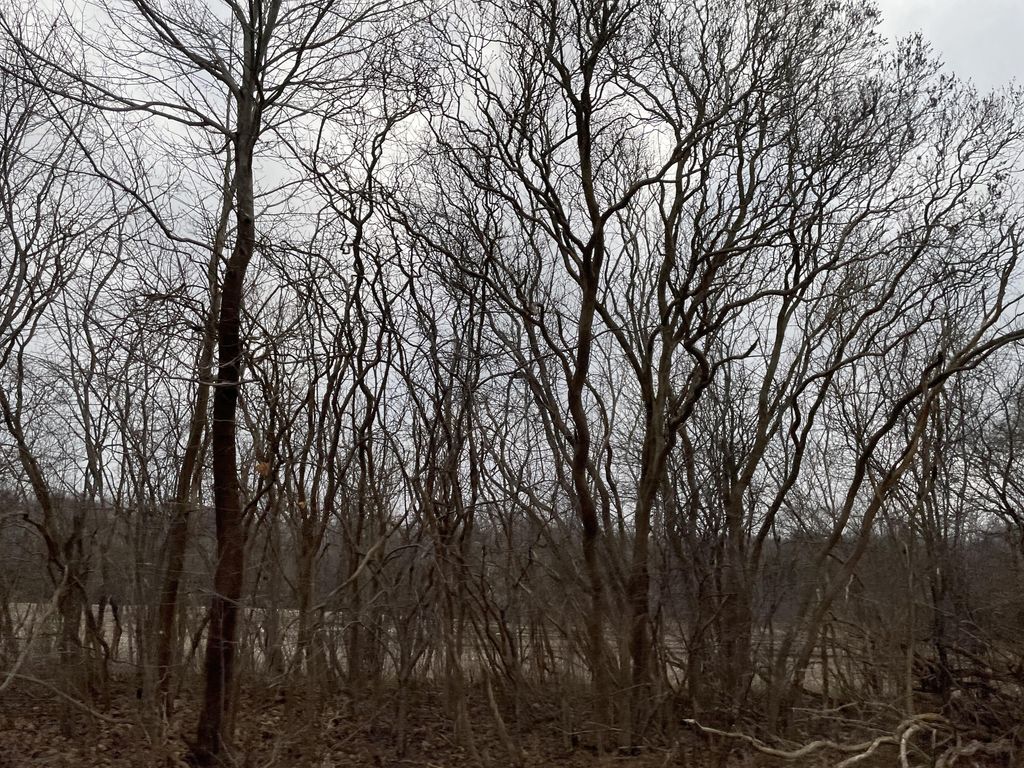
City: kitchener-waterloo